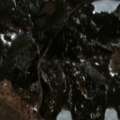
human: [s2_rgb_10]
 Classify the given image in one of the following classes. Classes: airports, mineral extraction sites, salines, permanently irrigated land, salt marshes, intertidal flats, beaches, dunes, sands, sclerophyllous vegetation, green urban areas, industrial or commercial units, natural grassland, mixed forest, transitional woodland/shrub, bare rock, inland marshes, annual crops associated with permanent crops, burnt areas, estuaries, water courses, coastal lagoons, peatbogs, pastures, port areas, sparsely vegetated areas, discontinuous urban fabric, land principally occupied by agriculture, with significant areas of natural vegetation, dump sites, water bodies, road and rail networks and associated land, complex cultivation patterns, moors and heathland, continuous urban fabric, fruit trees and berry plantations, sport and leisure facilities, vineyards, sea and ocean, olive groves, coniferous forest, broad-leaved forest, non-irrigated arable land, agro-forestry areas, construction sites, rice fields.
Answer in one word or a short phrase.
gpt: non-irrigated arable land, coniferous forest, mixed forest, water bodies